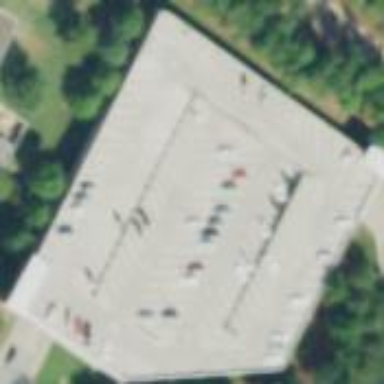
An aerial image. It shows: Multi-storey parking garage with paved surface. It is parking facility categorized under the amenity tag as "parking."